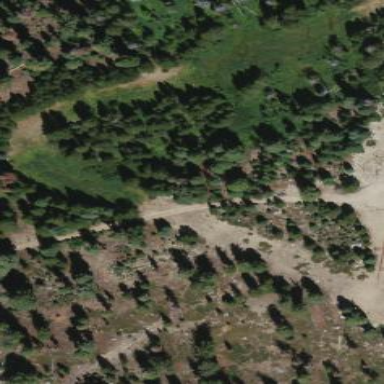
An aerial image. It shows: Forest area with evergreen needle-leaved trees that produce timber and wood.